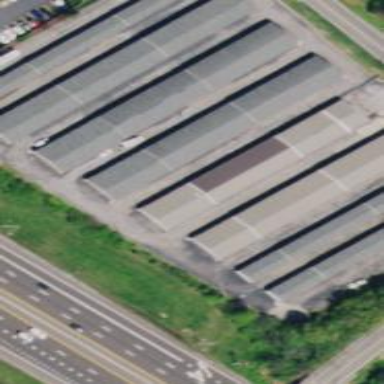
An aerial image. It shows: Storage rental shop.